Question: I'm planning to create a custom progress bar control, that supports progress sectioning. The final look will be:

I am comparatively new to Silverlight control development, so here is my idea and question:
1. I will be defining control's structure in XAML as an ItemsControl.
2. ItemsControl element will be bound to a data source, that will contain bar sections.
3. An ItemTemplate is going to define the way those sections are drawn.
The "trick" is, that the first and the last section should have a left and right rounded corners respectively. How can I define this constrain, so that the first and the last item from a source are drawn with rounded corners? Could I do it in XAML, or from code. If code, where do I inject the logic?
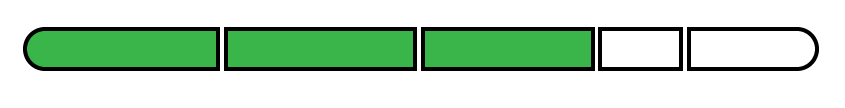
Answer: You can create a List of Border, take the first and last Border from your List and apply a corner radius.
XAML:
'''
<Window x:Class="TestWpf.MainWindow"
xmlns="http://schemas.microsoft.com/winfx/2006/xaml/presentation"
xmlns:x="http://schemas.microsoft.com/winfx/2006/xaml" xmlns:TestWpf="clr-namespace:TestWpf" Title="MainWindow" Height="350" Width="525">
<Window.Resources>
<TestWpf:AchievedConverter x:Key="AchievedConverter"/>
</Window.Resources>
<Grid>
<ListBox Name="listBox" ScrollViewer.HorizontalScrollBarVisibility="Disabled" ItemsSource="{Binding Bars}">
<ListBox.ItemsPanel>
<ItemsPanelTemplate>
<WrapPanel IsItemsHost="True" />
</ItemsPanelTemplate>
</ListBox.ItemsPanel>
<ListBox.ItemTemplate>
<DataTemplate>
<Border Height="10" CornerRadius="{Binding Corner}" Width="{Binding Width}" Background="{Binding IsAchieved, Converter={StaticResource AchievedConverter}}"/>
</DataTemplate>
</ListBox.ItemTemplate>
</ListBox>
</Grid>
</Window>
'''
C#:
'''
/// <summary>
/// Interaction logic for MainWindow.xaml
/// </summary>
public partial class MainWindow : Window
{
private ObservableCollection<Bar> _bars;
public MainWindow()
{
InitializeComponent();
this.DataContext = this;
_bars = new ObservableCollection<Bar>();
//Init
_bars.Add(new Bar {Width = 20, IsAchieved = true, Corner = new CornerRadius(5, 0, 0, 5)});
_bars.Add(new Bar {Width = 60, IsAchieved = true});
_bars.Add(new Bar {Width = 80, IsAchieved = true});
_bars.Add(new Bar {Width = 20, IsAchieved = false});
_bars.Add(new Bar {Width = 50, IsAchieved = false, Corner = new CornerRadius(0, 5, 5, 0)});
}
public ObservableCollection<Bar> Bars
{
get { return _bars; }
}
}
public class Bar
{
public double Width { get; set; }
public bool IsAchieved { get; set; }
public CornerRadius Corner { get; set; }
}
public class AchievedConverter : IValueConverter
{
public object Convert(object value, Type targetType, object parameter, System.Globalization.CultureInfo culture)
{
if ((bool)value)
return new SolidColorBrush(Colors.Green);
else
return new SolidColorBrush(Colors.Red);
}
public object ConvertBack(object value, Type targetType, object parameter, System.Globalization.CultureInfo culture)
{
throw new NotImplementedException();
}
}
'''